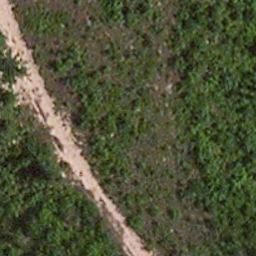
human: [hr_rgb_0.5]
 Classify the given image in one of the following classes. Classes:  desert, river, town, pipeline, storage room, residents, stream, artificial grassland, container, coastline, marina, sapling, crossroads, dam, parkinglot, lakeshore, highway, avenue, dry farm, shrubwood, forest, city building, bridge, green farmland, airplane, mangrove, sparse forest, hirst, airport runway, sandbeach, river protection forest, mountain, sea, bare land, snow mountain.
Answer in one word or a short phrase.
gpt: avenue